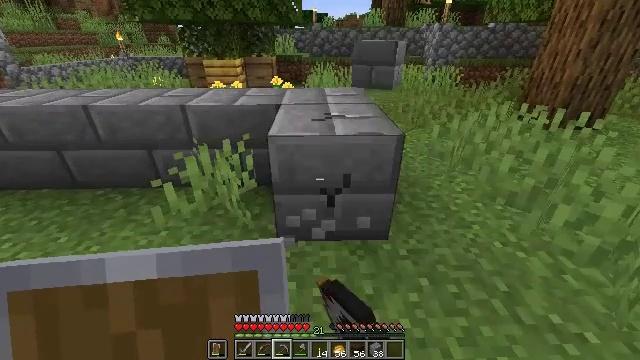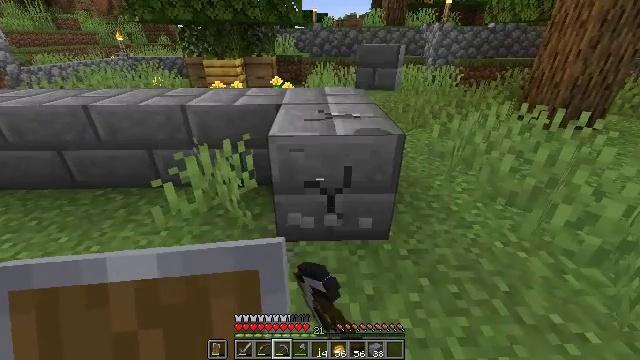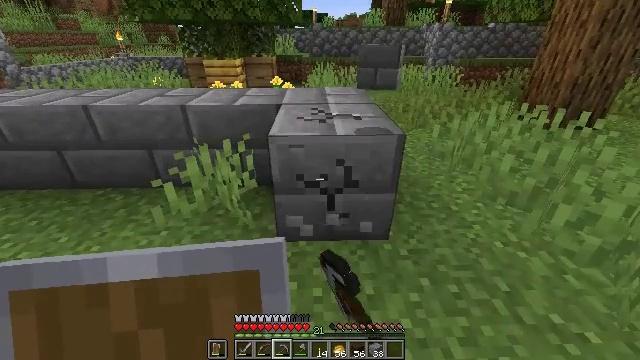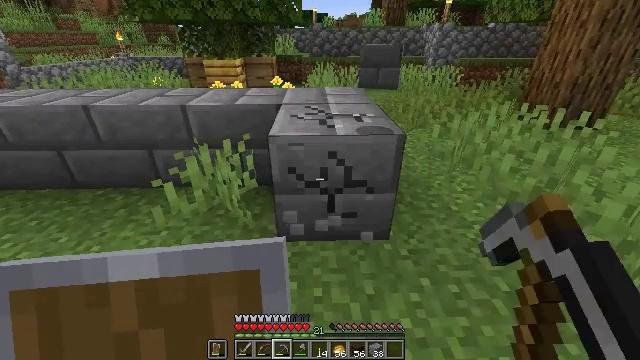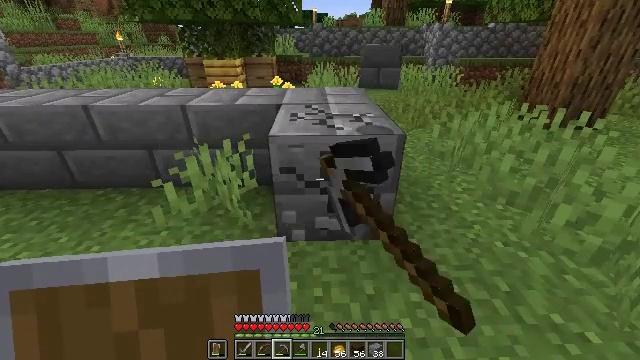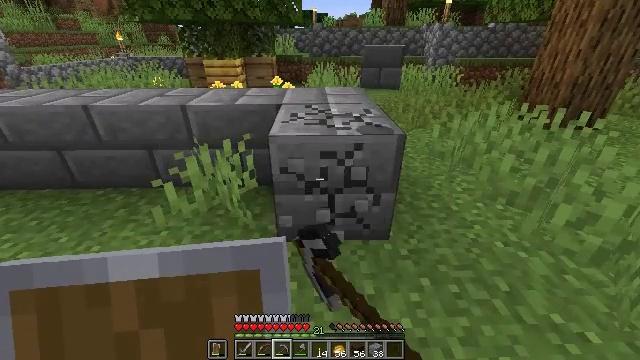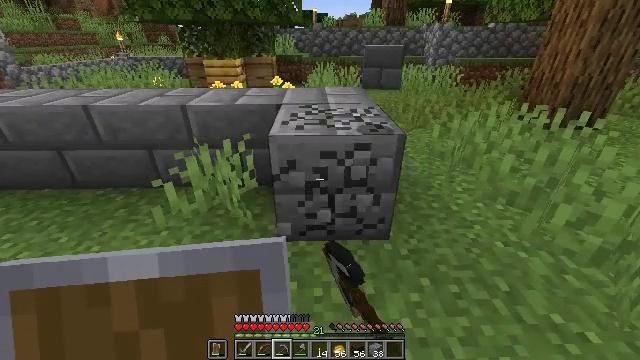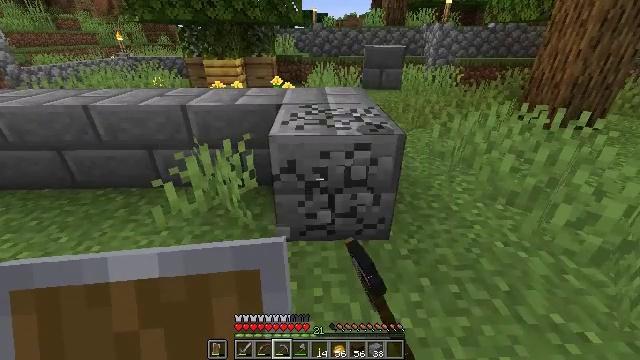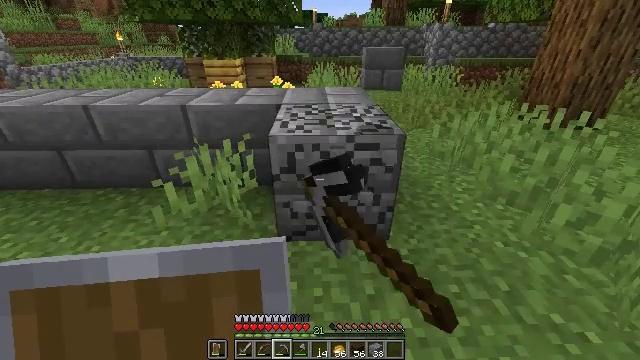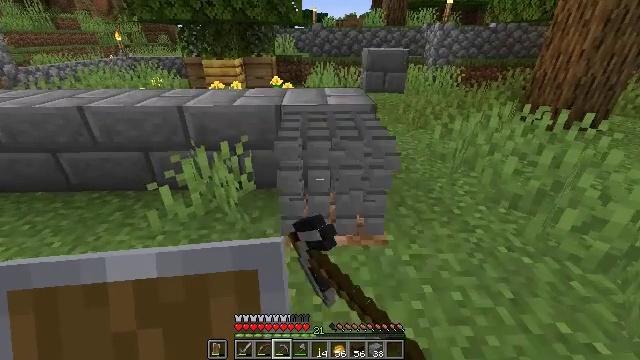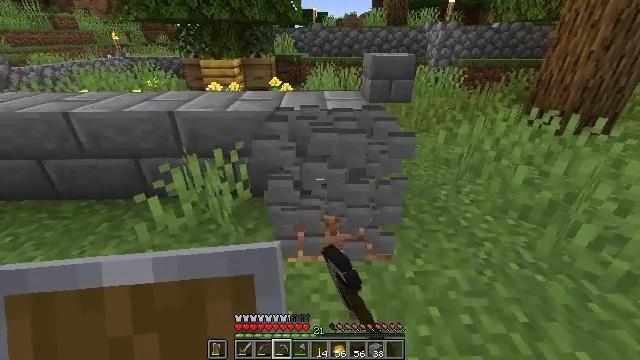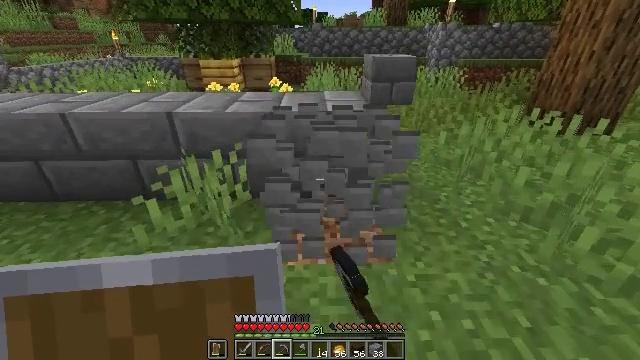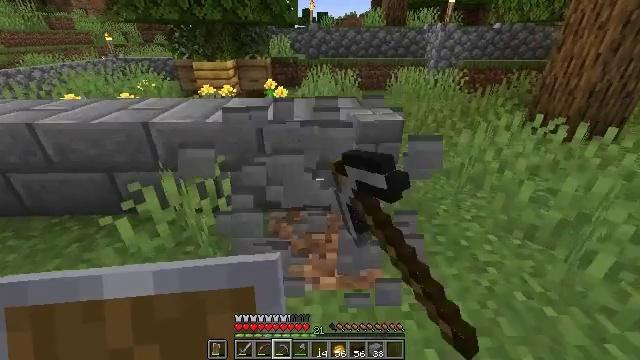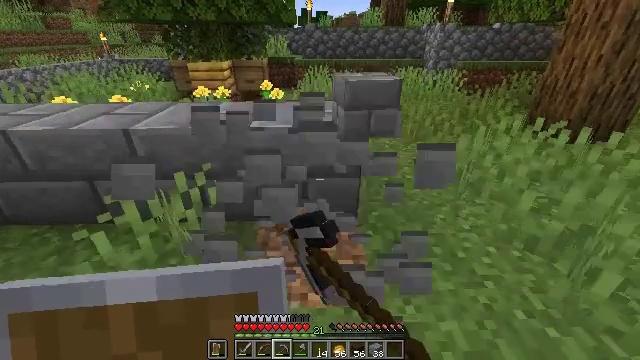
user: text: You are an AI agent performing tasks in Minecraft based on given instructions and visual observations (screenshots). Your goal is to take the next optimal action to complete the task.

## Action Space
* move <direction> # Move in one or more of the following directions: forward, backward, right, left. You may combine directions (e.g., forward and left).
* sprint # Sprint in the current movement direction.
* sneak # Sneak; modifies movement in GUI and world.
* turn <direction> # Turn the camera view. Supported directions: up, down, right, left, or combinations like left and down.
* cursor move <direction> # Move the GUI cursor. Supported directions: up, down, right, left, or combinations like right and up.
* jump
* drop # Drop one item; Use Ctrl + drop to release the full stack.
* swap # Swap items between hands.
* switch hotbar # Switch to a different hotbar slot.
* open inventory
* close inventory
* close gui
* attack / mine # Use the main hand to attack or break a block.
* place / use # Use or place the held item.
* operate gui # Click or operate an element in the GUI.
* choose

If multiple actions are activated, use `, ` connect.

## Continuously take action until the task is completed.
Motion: motion action
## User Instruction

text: Retrieve the stone bricks from an old building.
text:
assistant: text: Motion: attack / mine
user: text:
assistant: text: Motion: attack / mine
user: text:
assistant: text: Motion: attack / mine
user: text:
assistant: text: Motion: attack / mine
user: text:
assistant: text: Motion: attack / mine
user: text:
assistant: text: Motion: attack / mine
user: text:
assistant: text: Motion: attack / mine
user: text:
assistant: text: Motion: attack / mine
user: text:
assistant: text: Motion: move forward, attack / mine
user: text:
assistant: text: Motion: move forward, attack / mine
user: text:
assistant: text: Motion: move forward and move right, attack / mine
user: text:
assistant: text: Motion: move forward and move right, attack / mine
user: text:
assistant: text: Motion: move forward and move right
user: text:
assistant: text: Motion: no_op